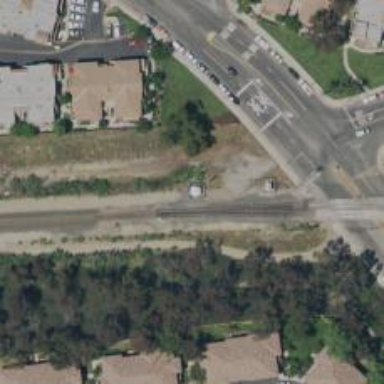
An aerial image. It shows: Railway spur junction.